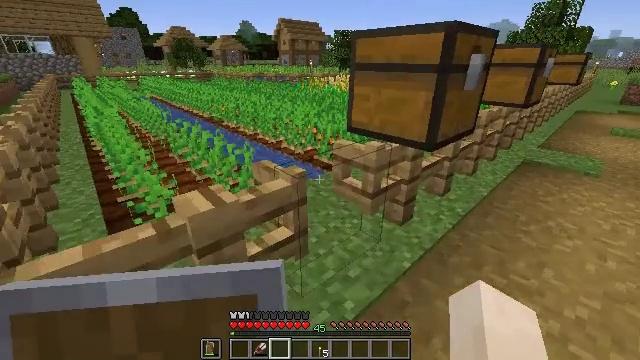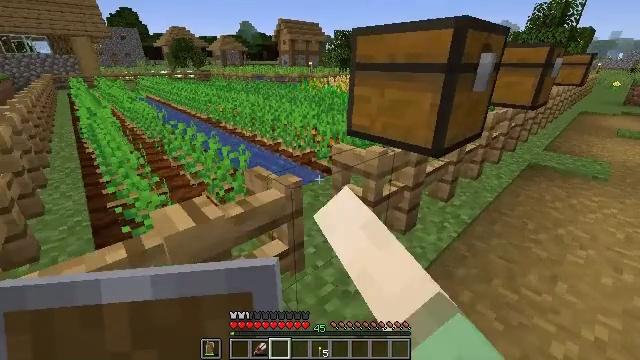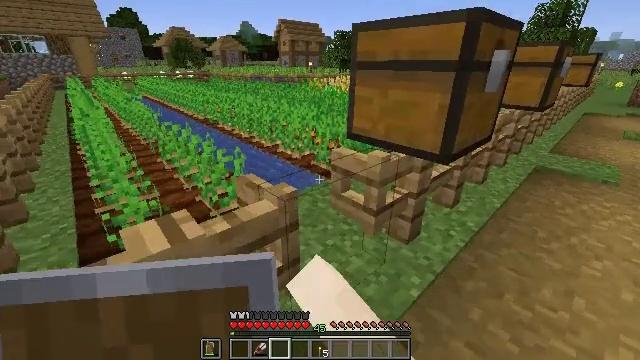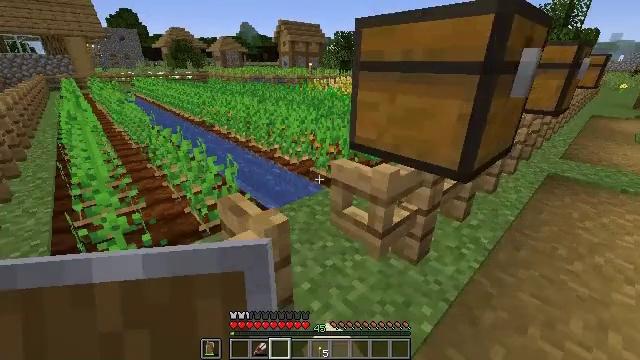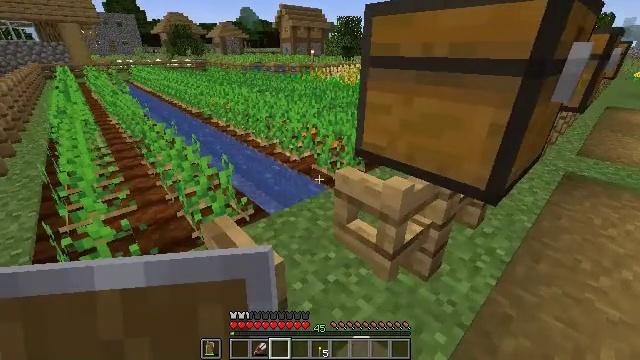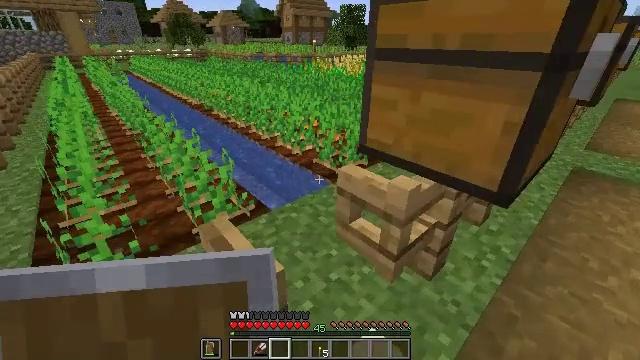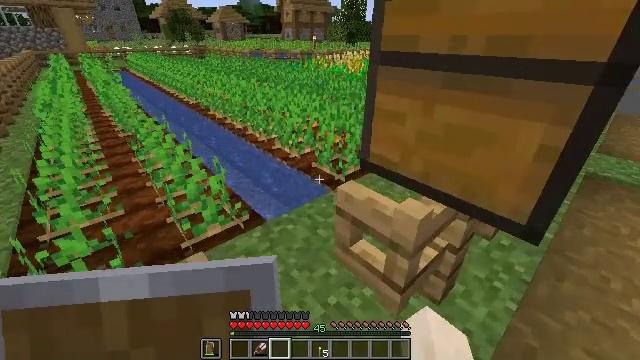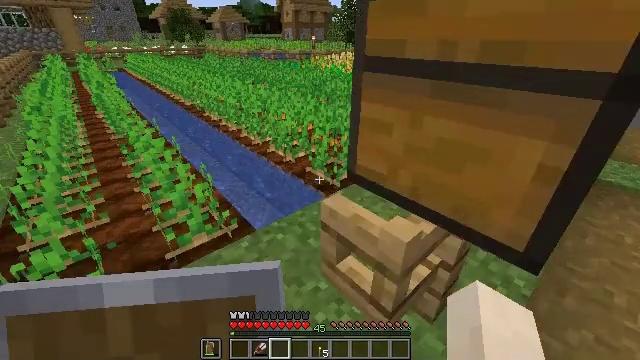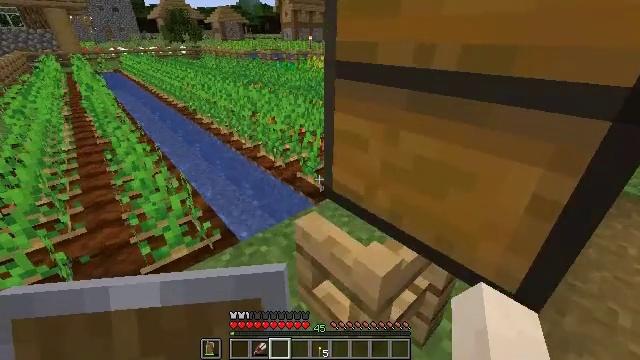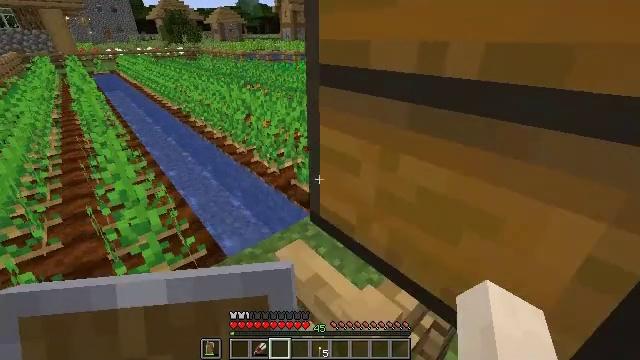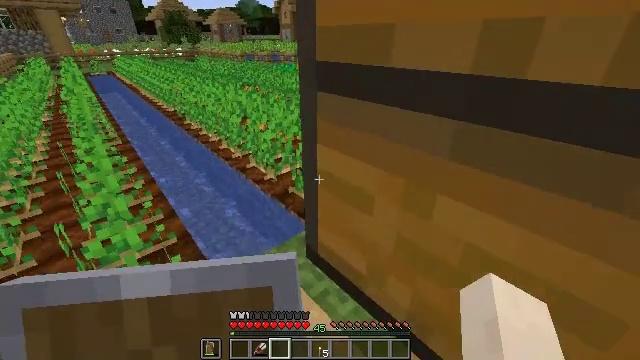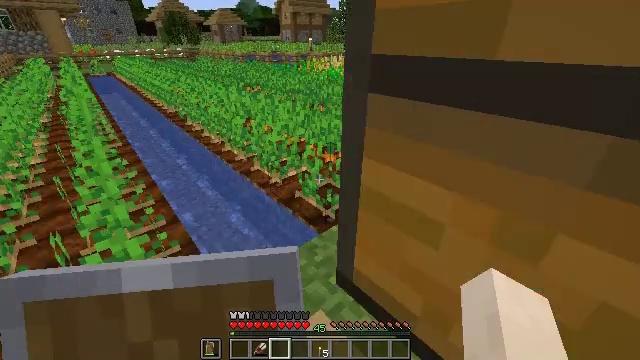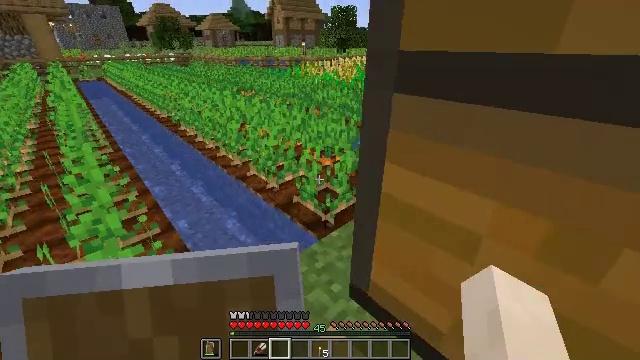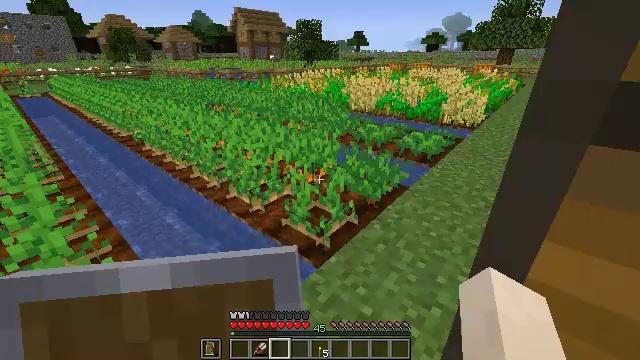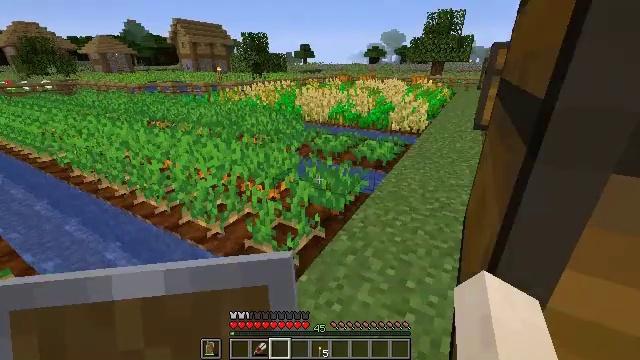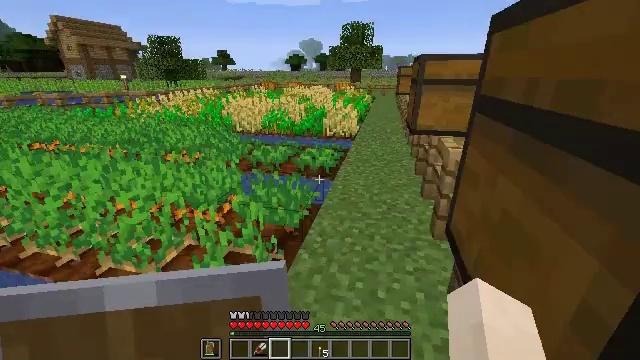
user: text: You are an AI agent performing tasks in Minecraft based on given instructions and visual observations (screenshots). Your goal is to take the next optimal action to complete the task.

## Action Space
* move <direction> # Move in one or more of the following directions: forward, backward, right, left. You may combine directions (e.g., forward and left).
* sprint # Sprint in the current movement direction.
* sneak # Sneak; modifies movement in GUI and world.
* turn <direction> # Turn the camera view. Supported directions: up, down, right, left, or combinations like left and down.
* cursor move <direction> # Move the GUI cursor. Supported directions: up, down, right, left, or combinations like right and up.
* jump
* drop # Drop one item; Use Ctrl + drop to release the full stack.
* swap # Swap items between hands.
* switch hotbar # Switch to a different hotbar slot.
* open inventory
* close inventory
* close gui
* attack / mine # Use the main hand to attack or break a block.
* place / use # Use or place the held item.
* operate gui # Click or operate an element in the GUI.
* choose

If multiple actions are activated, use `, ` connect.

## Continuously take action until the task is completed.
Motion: motion action
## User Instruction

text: Collect the pumpkin by holding left button.
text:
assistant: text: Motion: move forward, use / place
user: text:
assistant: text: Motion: move forward, use / place
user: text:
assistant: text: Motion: move forward
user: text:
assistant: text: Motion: move forward, turn down
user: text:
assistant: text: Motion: move forward, turn down
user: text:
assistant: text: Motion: move forward and move right
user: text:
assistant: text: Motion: move forward and move right
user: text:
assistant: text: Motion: move forward
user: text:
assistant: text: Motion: move forward
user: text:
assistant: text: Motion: move forward
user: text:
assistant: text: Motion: move forward
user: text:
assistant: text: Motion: move forward and move left, turn right
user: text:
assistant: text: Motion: move forward and move left, turn right and up
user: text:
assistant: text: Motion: move forward and move left, turn right and up
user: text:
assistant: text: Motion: move forward and move left, turn right and up
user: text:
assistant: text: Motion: move forward, turn right and up
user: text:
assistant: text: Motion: move forward, turn right and up
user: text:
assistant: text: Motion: move forward
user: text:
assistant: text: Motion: move forward and move right
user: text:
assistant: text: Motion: move forward and move right
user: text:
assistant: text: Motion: move forward and move right, turn left
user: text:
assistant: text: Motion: move forward and move right, turn left and down
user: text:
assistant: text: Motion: move forward and move right, turn left and down
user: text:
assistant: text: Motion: move right, turn left and down
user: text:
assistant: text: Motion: move right, turn left and down
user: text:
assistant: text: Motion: move right
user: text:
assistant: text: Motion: move right
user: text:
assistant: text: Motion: move right
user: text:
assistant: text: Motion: move right
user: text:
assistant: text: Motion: move forward and move right, turn right and up